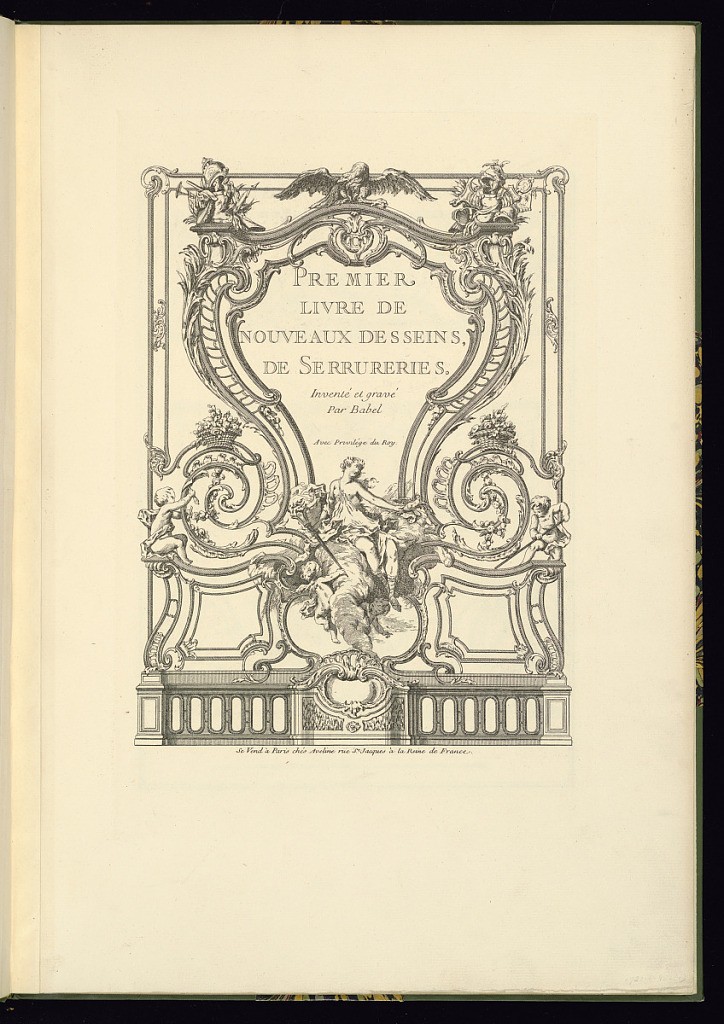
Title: Title Page
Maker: Pierre Edme Babel, French, 1720–1775
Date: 1890–1910
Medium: Facsimile of the original etching (photomechanical or lithography)
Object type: Print
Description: Title page for a series of wrought iron or metalwork balustrades, grilles, and gates. The title is lettered within an ironwork cartouche with a balustrade along the bottom. The design features c-scrolls, s-scrolls, scrolling leaves, cartouches, palm leaves, fleurons, festoons of flowers, baskets of flowers, trophies of arms and armor, an eagle, female figure on a cloud, and putti. This series is a late 19th-early 20th-century reproduction from a series first published between 1738-1743.